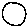
Label: moon